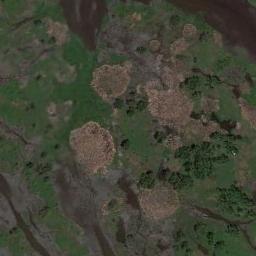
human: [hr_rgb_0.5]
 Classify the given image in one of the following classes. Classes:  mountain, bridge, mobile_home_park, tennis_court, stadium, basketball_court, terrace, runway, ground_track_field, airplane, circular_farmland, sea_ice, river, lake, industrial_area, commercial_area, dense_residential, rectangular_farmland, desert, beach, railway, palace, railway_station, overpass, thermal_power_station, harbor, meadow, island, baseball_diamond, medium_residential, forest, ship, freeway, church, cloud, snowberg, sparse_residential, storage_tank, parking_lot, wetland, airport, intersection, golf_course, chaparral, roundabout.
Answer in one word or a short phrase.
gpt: wetland